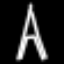
Label: The Eiffel Tower